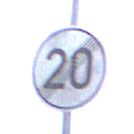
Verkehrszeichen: EndeGeschwindigkeit20
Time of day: MorningAfternoon
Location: Outdoor (Suburban)
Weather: Overcast
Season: NotSpecified
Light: Natural